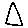
Label: triangle